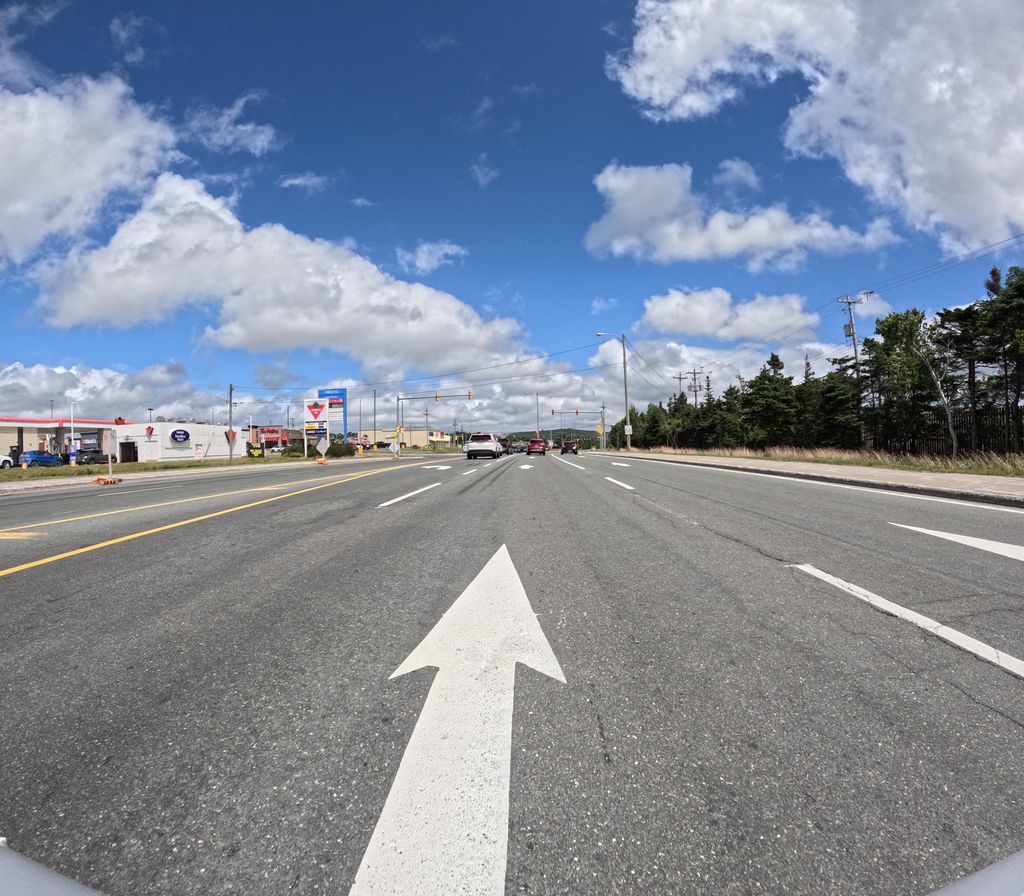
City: st_johns